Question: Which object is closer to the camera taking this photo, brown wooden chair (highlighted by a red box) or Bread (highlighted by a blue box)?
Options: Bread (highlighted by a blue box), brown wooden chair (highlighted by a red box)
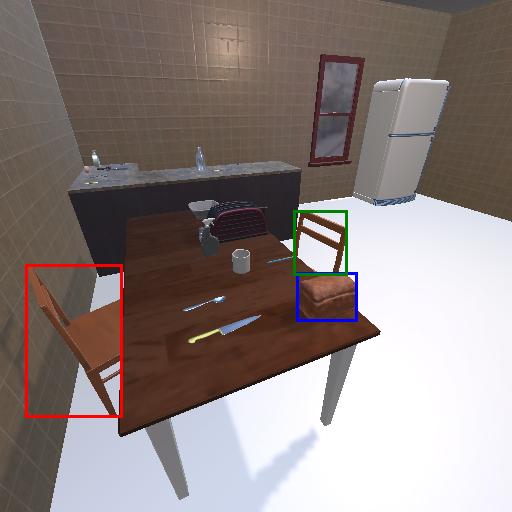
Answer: Bread (highlighted by a blue box)